Aerial crown-view tile of a tropical tree (Barro Colorado Island, Panama), acquired 20250616:
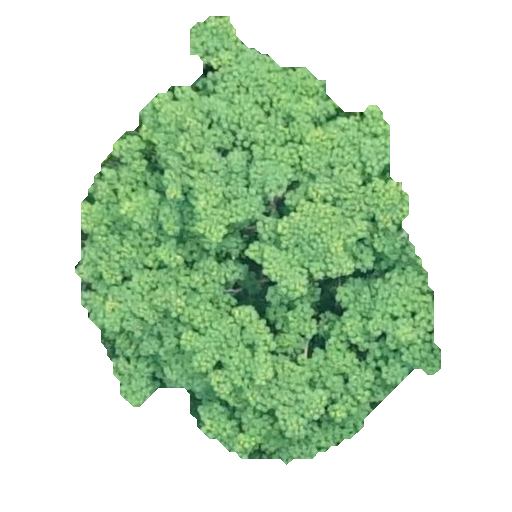
Species: Anacardium excelsum
GBIF accepted scientific name: Anacardium excelsum
Crown area: 155.5 m²